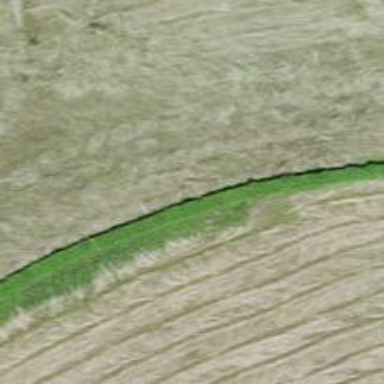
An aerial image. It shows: Hedge barrier.